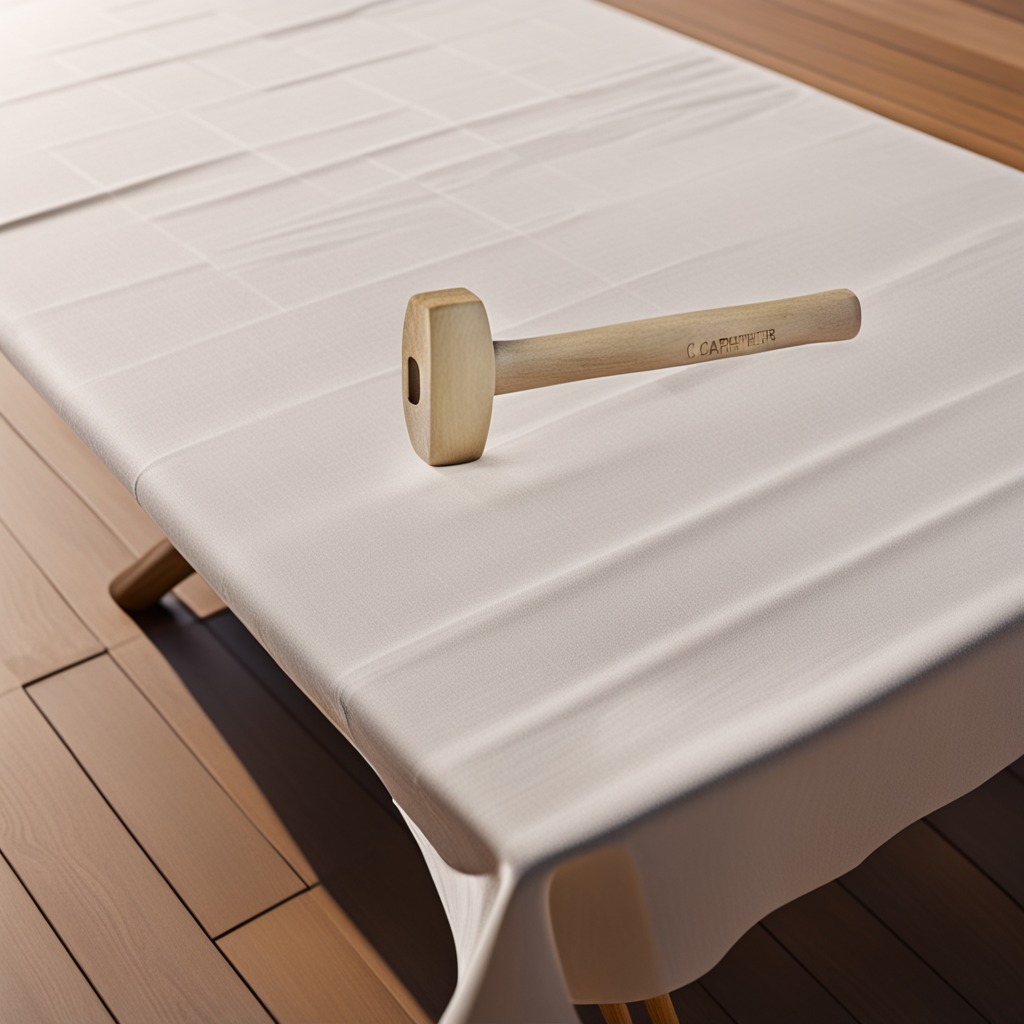
A hammer is lying on a wooden table in an outdoor workshop during daytime bright natural light soft shadows worn but beneath the cloth.